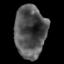
Tissue: skin
Cell type: T cells
Senescence score: 0.2782
Nuclear area (px): 1604
Mean DAPI intensity: 84.02